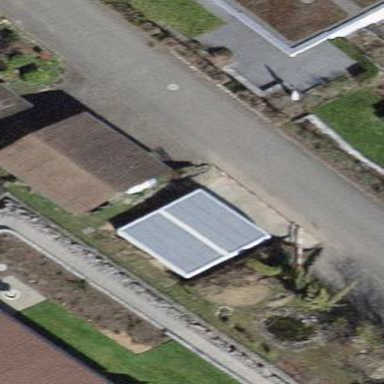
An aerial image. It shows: Garage.